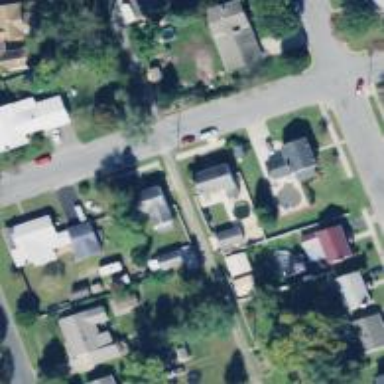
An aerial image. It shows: Alley classified as service road.